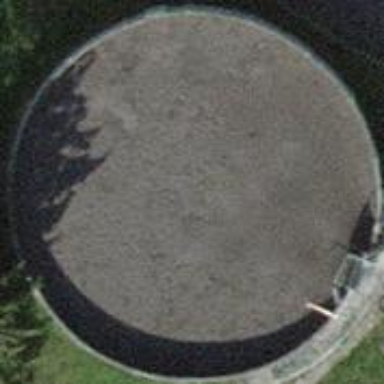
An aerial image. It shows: Storage tank building.